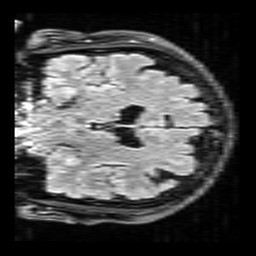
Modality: FLAIR
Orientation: coronal
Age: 69
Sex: male
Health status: healthy
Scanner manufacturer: siemens
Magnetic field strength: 3 T
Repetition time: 9 s
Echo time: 0.088 s